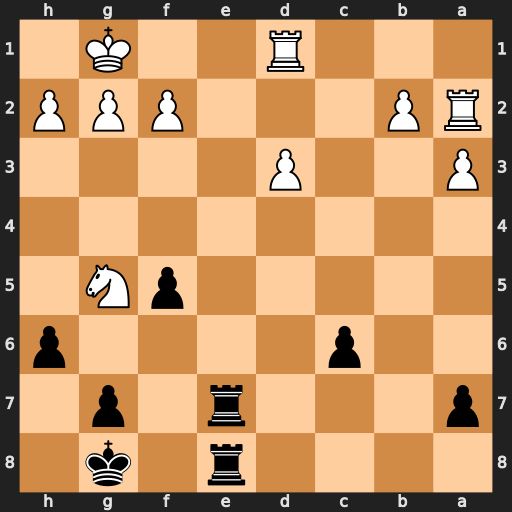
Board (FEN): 4r1k1/p3r1p1/2p4p/5pN1/8/P2P4/RP3PPP/3R2K1
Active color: b
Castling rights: -
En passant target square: -
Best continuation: Re1+ Rxe1 Rxe1#